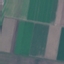
Land use / land cover class: AnnualCrop